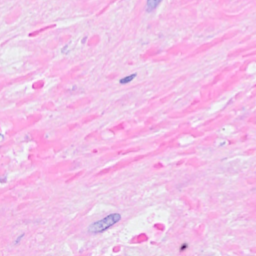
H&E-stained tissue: Breast